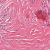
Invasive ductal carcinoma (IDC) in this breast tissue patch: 0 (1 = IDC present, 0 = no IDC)